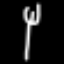
Label: fork